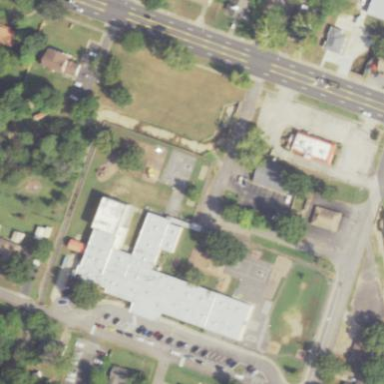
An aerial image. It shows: Primary school building.